Current action and preconditions to check: trajectory_clear

Your task: For each precondition in the list above, predict whether it will hold at this action.

Consider the current scene as observed from the mobile robot's camera, and analyze the predicted future states of all dynamic agents (e.g., people, animals, vehicles, or any moving entities) within the NEXT SECOND.

IMPORTANT: Only answer "very likely" if you are absolutely certain—based on strong, clear evidence—that a dynamic agent will violate the precondition in the predicted future state. Do NOT answer "very likely" for unlikely, ambiguous, or low-probability risks.

Ask yourself for each precondition: Is there a high probability, with clear and convincing evidence, that the predicted future states of any dynamic agent will interfere with the predicted future state of the currently executing action within the NEXT SECOND, causing that precondition to fail?

Assess the risk level based on these predictions. Use "likely" or "very likely" if motions create a clear risk of interference.

Use "neutral" or "improbable" if agents are nearby but their predicted paths are clearly diverging or non-conflicting.

Failure Risk Categories: "very improbable", "improbable", "neutral", "likely", "very likely"

Answer Format: Output ONLY the probability_of_failure value from these categories: "very improbable", "improbable", "neutral", "likely", "very likely"

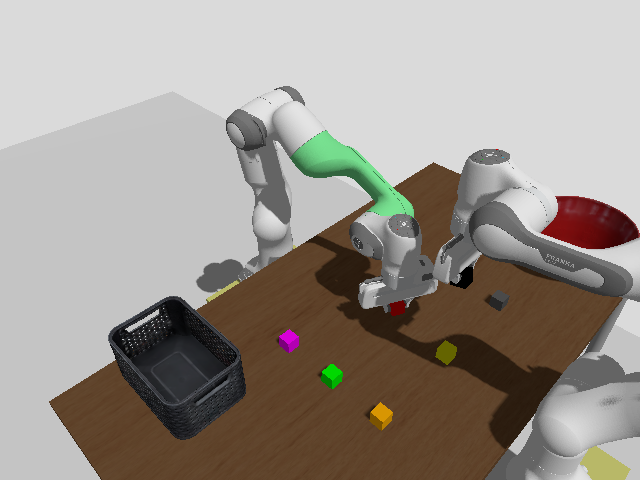

Answer: improbable